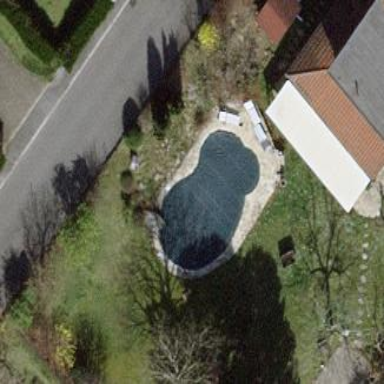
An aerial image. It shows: Swimming pool located in leisure land.